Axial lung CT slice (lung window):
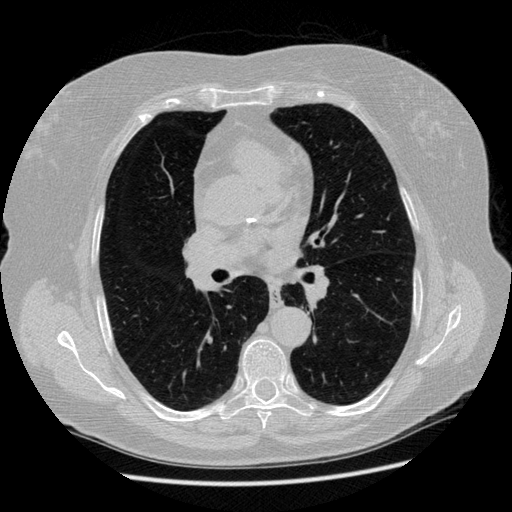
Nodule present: no